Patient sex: F
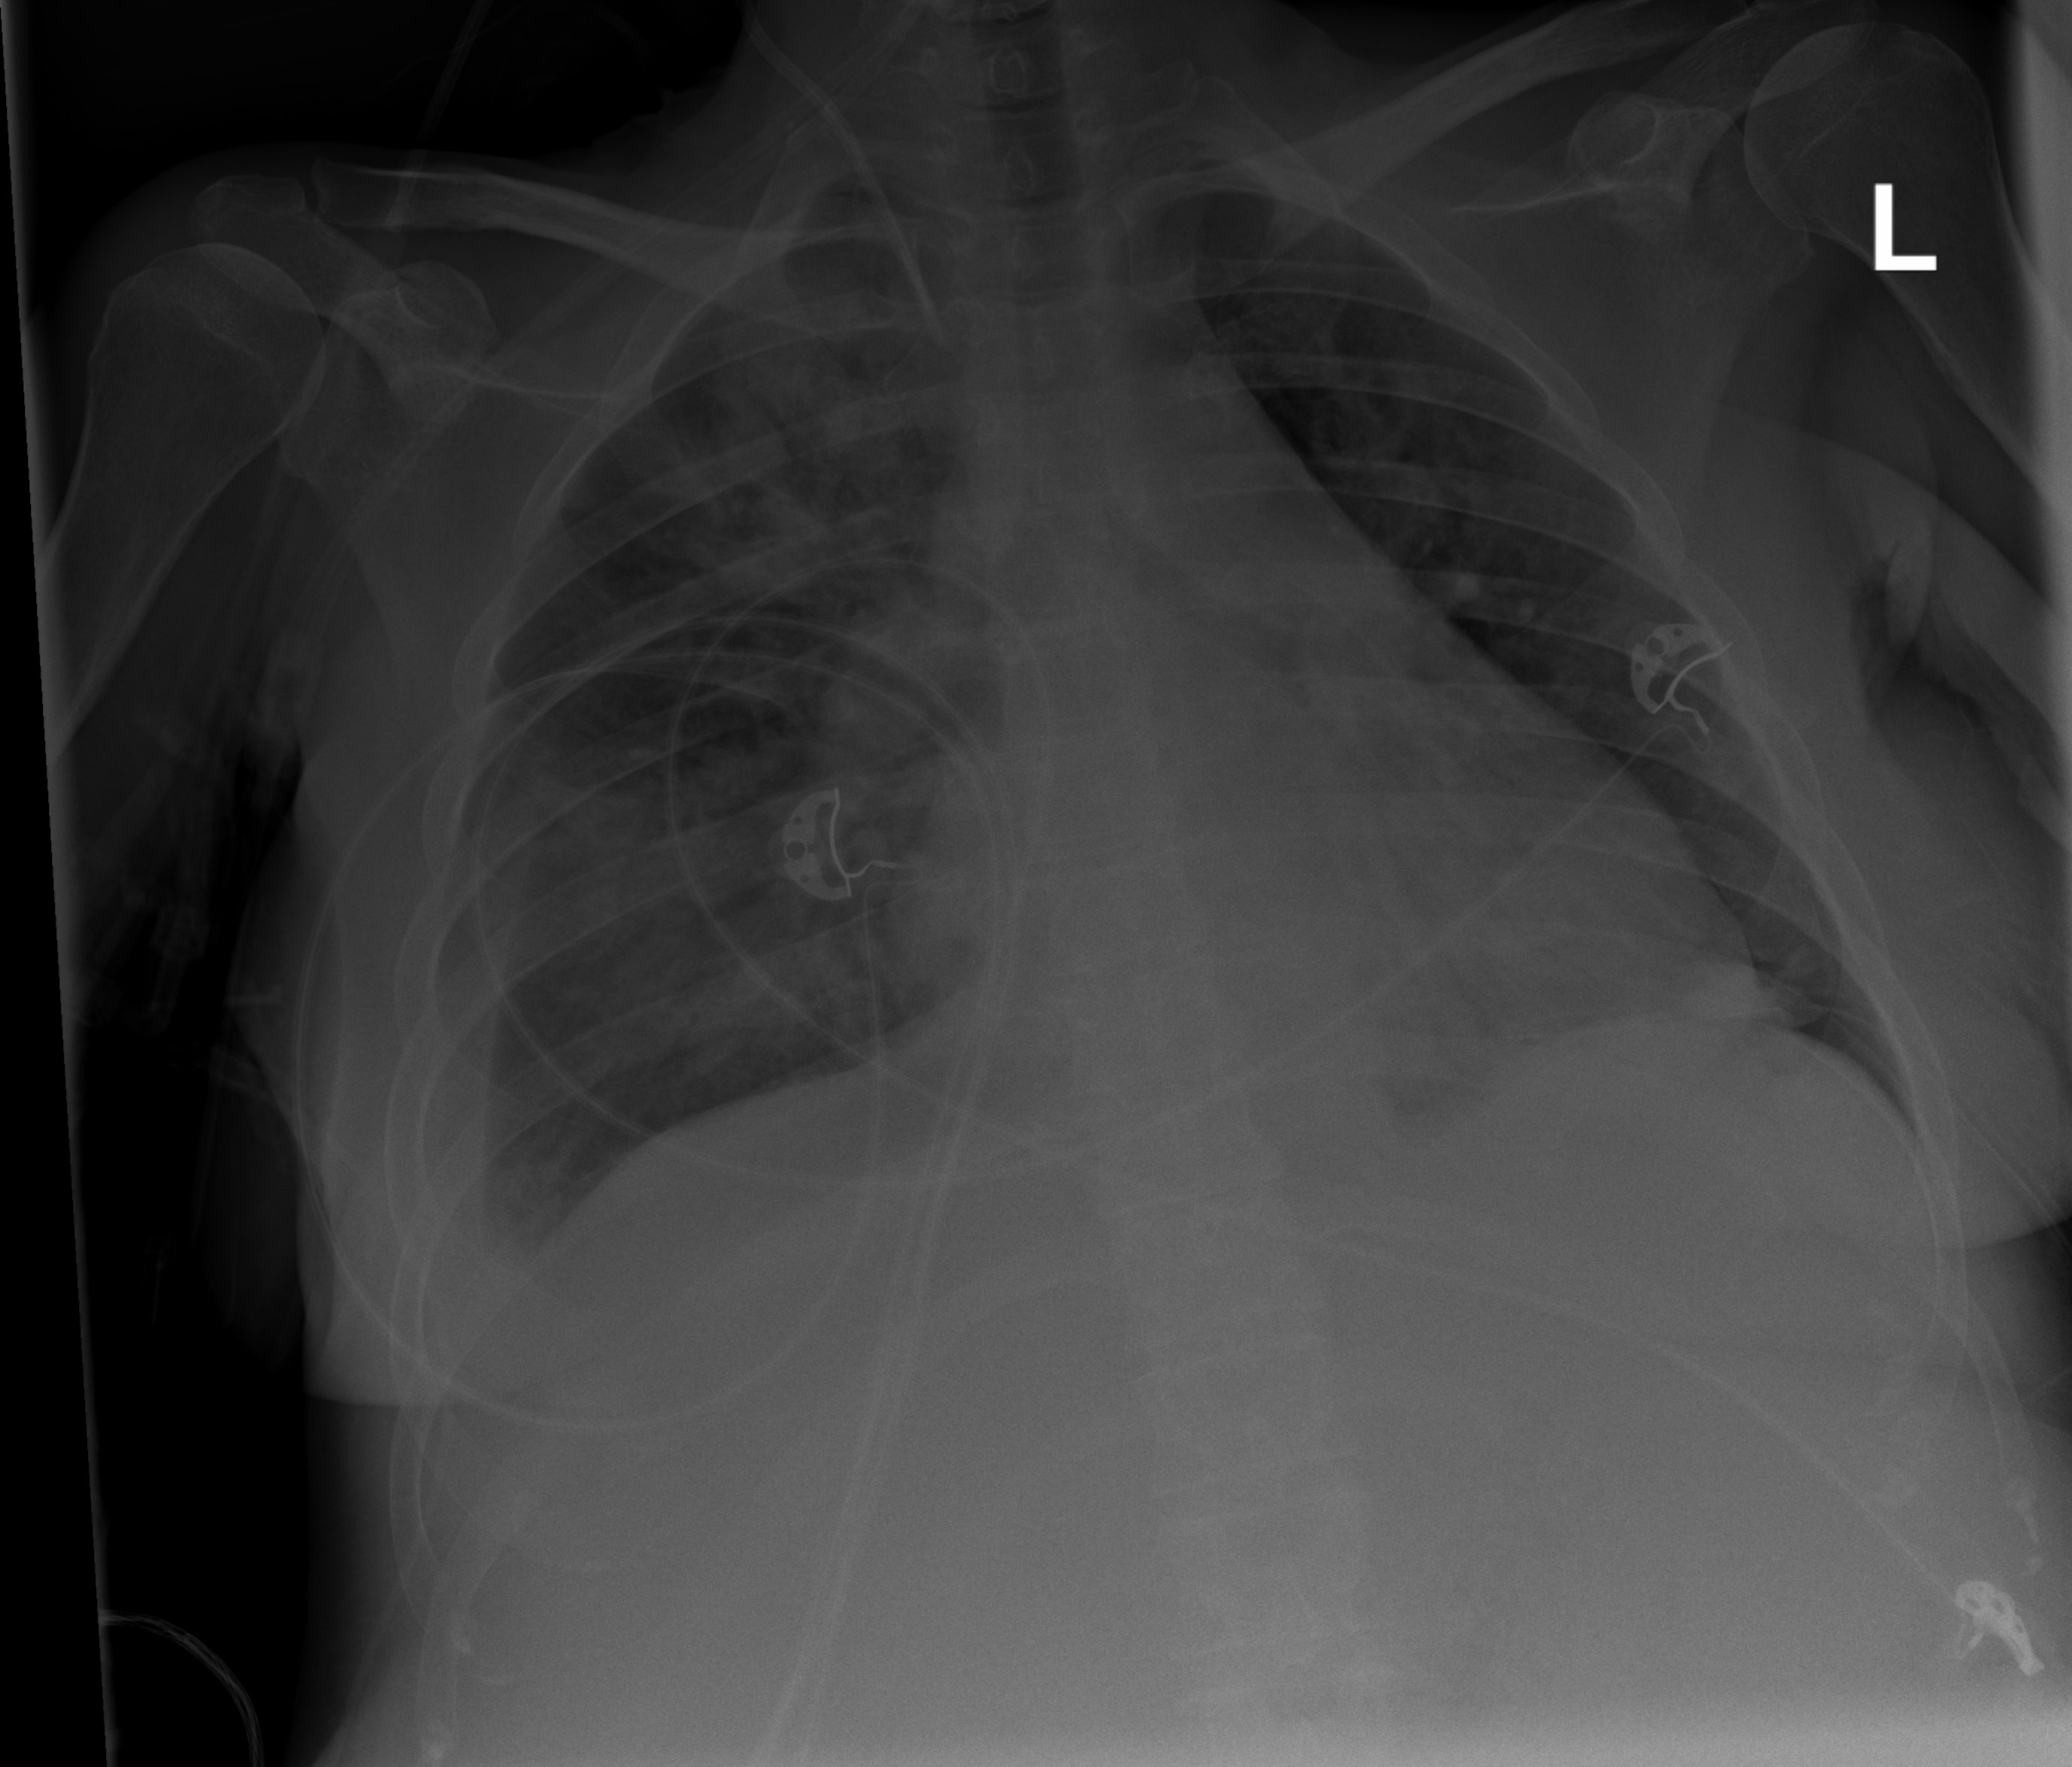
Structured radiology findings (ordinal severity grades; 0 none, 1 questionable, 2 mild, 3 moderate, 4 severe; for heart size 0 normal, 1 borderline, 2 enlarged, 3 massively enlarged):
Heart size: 2
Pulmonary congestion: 2
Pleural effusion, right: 2
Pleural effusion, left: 1
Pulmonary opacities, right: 2
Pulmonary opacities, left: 1
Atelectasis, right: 2
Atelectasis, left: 2